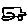
Label: car